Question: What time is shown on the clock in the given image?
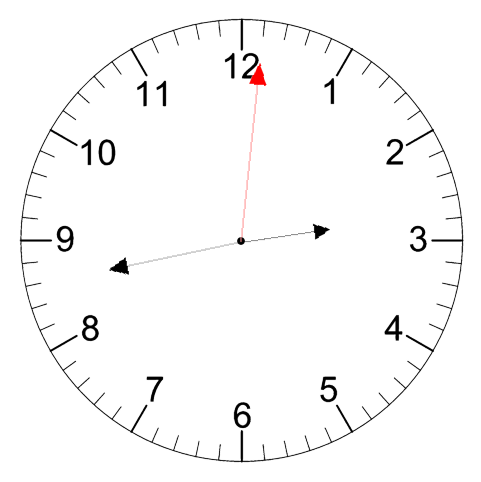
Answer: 02:43:01